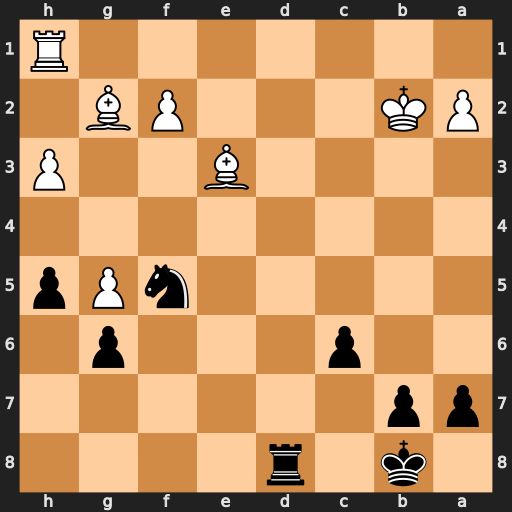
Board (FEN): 1k1r4/pp6/2p3p1/5nPp/8/4B2P/PK3PB1/7R
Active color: b
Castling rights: -
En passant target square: -
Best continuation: Nxe3 fxe3 Rd2+ Kb3 Rxg2